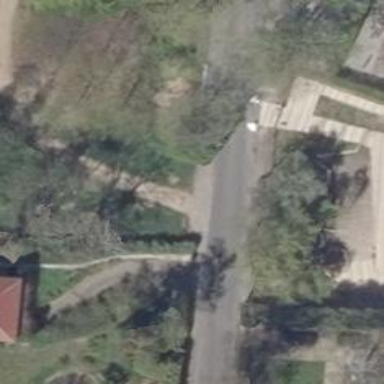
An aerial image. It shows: Residential road with asphalt surface. The right sidewalk also has asphalt surface.